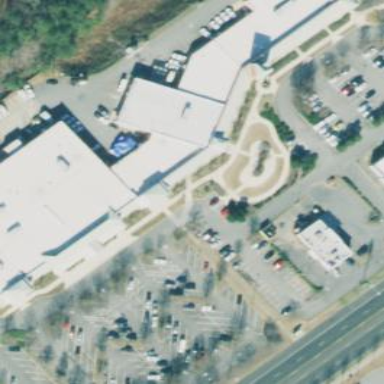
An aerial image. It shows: Public building.